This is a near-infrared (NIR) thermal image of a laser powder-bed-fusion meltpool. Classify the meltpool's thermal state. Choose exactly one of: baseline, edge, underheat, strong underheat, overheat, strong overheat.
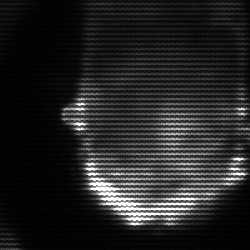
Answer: baseline